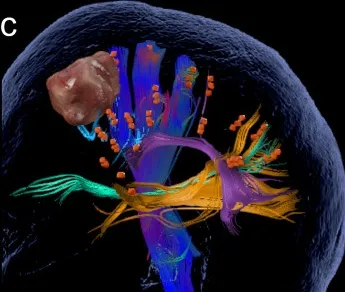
Case 1. Left panels show ON results, right panels AN results. Panels (C, D) Fiber tracking results including the lesion, nTMS cortical endpoints in orange and color-coded tracts with CNT in direction-coded, here dark blue, AF in purple, IFOF in turquoise, ILF in yellow, and CF in light blue.
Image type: electrography (ekg)